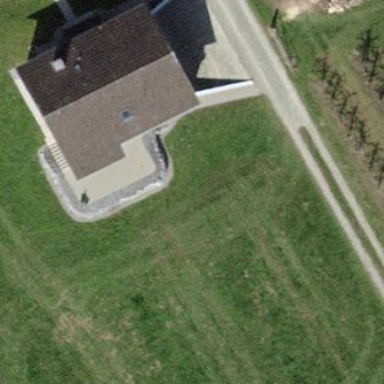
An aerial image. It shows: Detached building.